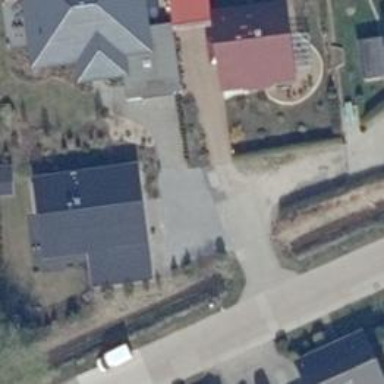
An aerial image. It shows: Driveway.